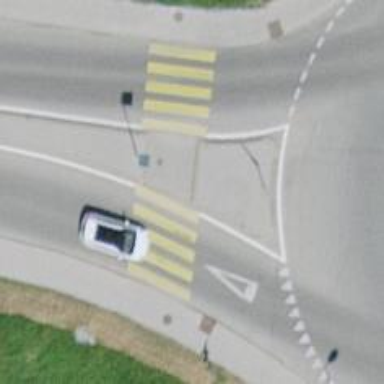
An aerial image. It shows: Marked footway crossing with zebra crossing. There is island present on the crossing.